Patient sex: F
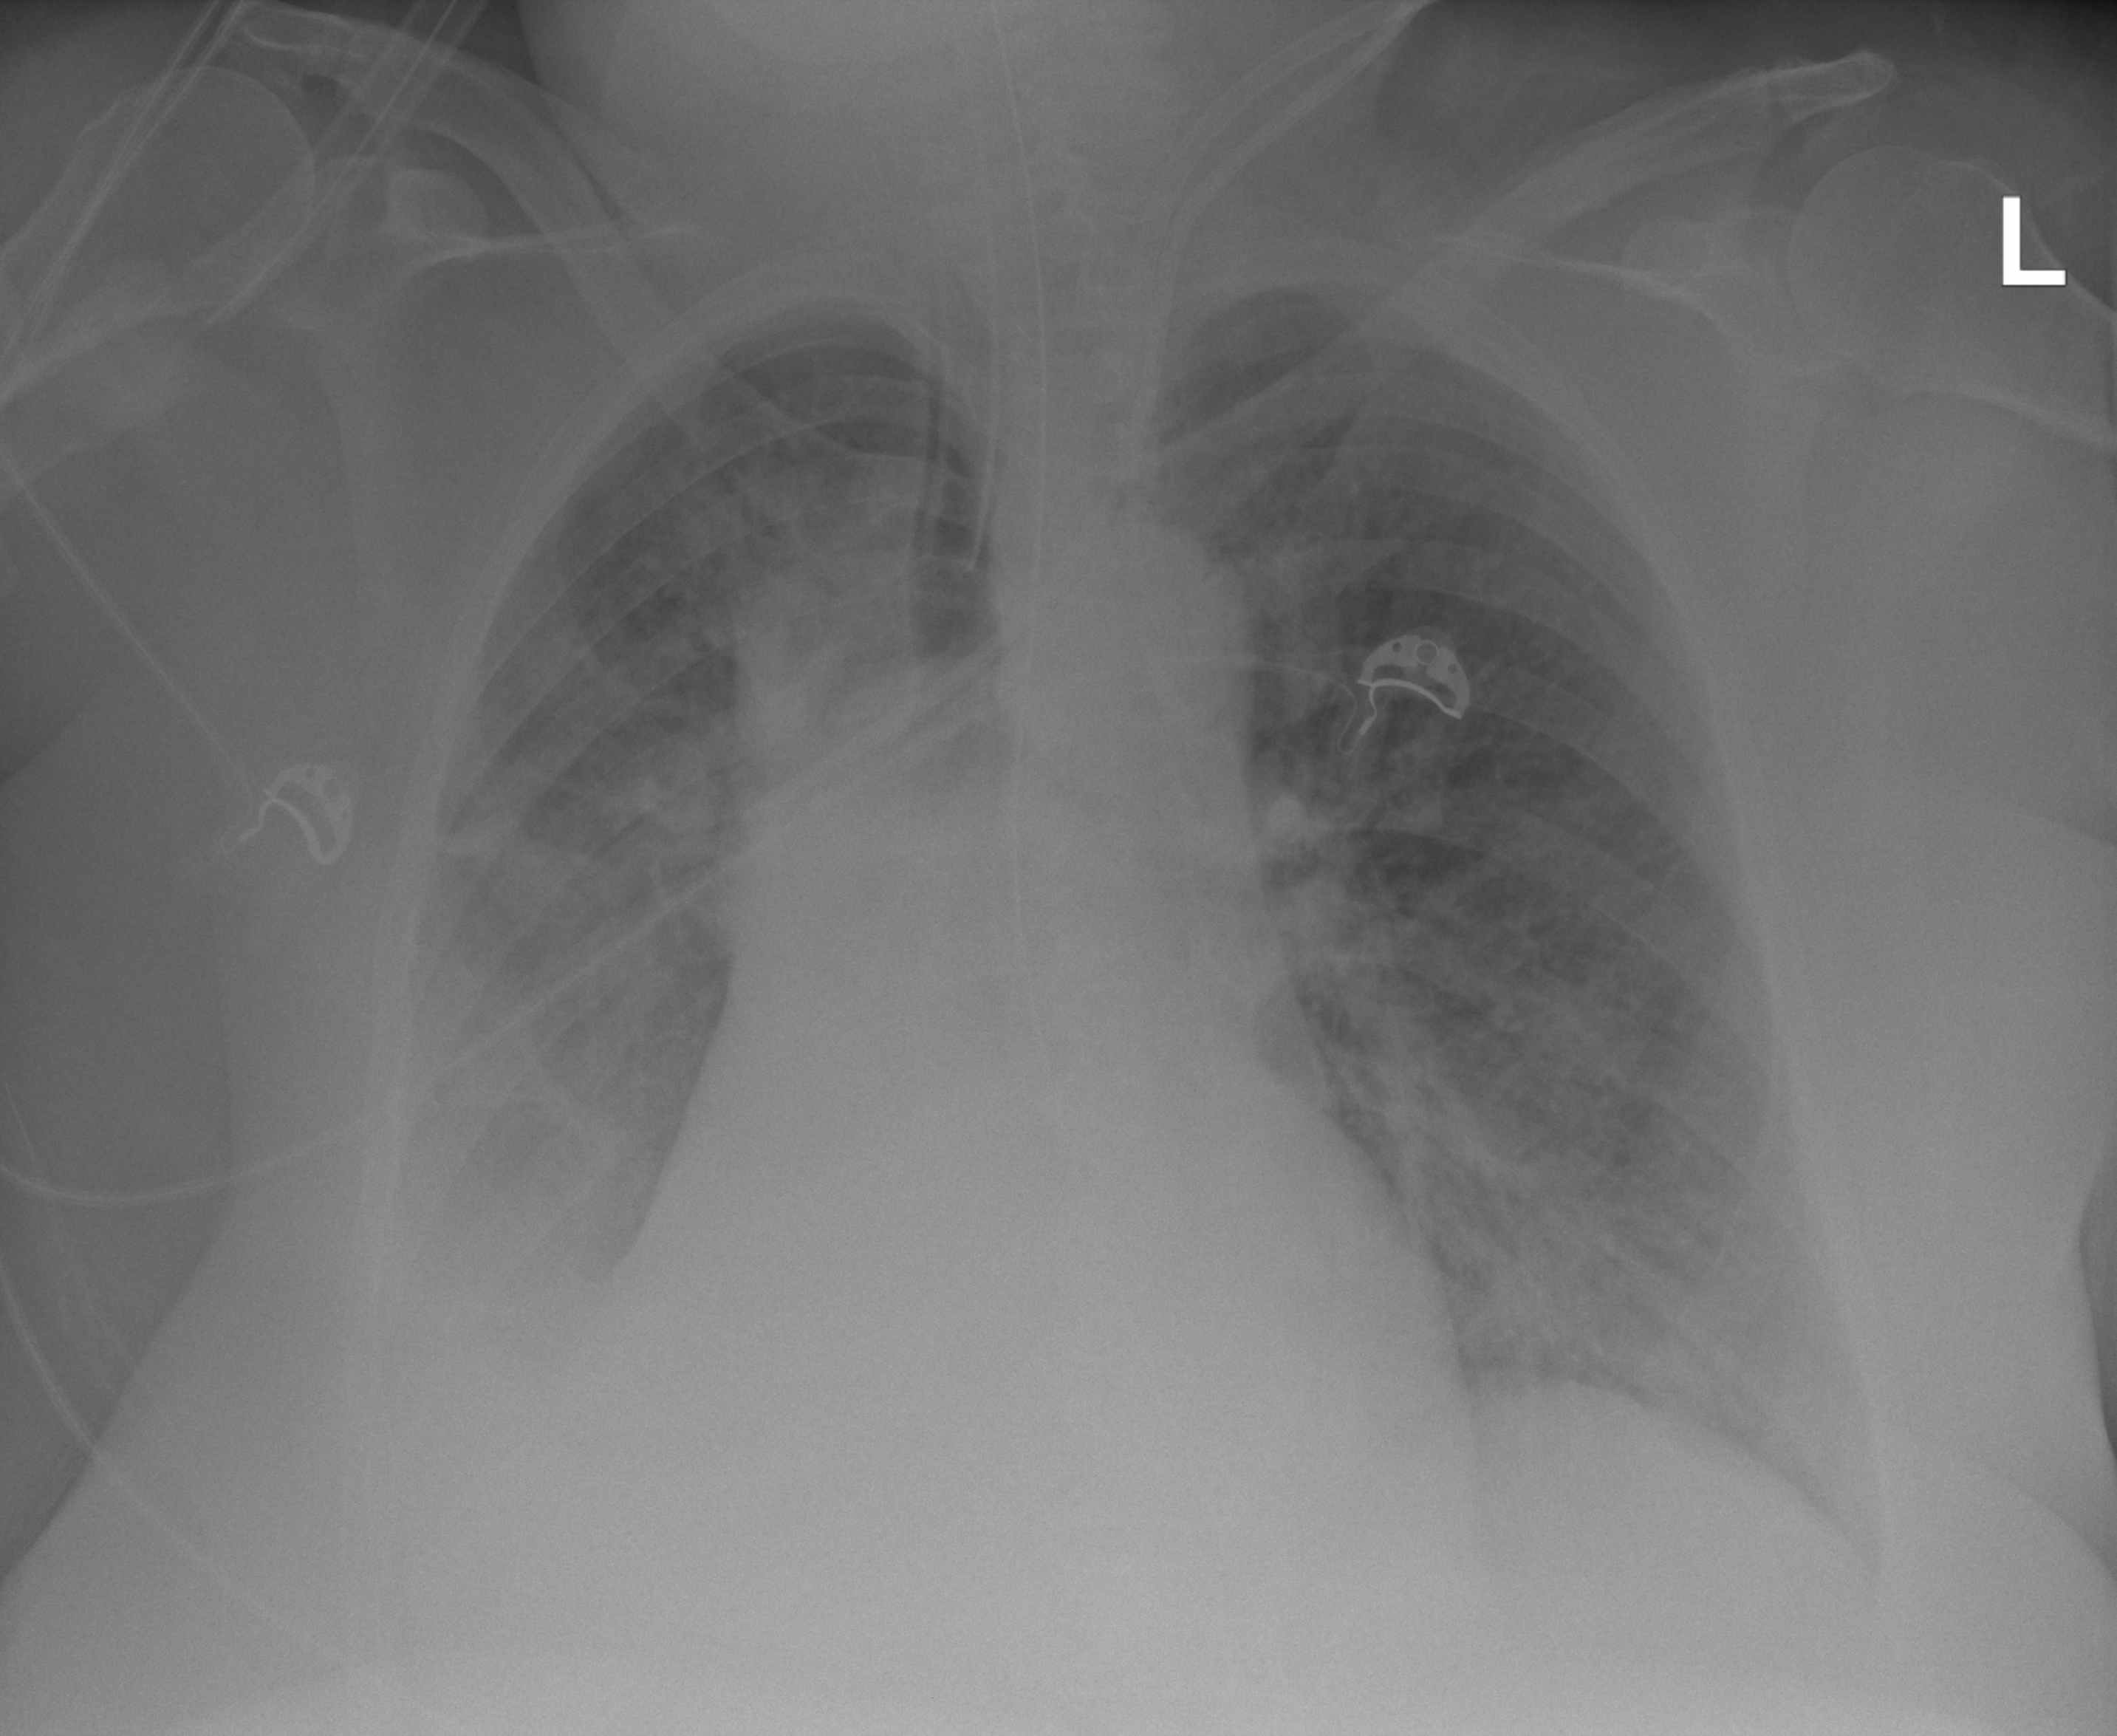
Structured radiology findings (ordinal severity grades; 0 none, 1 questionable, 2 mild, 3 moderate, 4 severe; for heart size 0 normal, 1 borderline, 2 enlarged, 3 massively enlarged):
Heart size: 0
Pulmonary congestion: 2
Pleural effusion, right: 3
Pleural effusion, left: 2
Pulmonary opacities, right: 0
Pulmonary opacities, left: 0
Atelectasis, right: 3
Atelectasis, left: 2